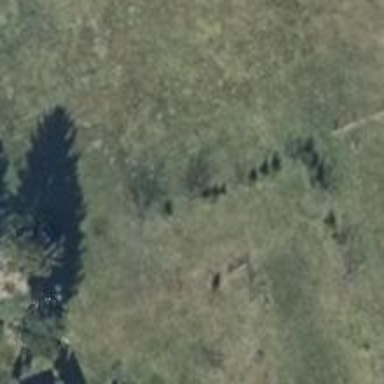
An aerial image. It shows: Evergreen broadleaved tree.